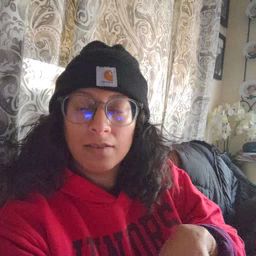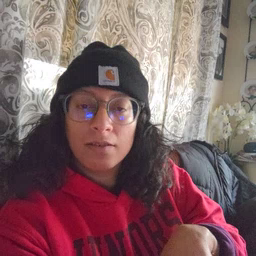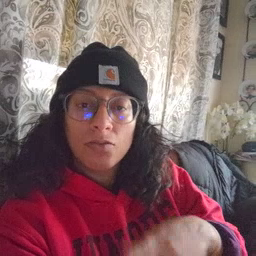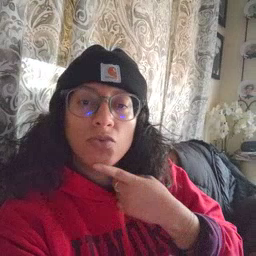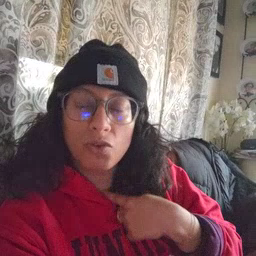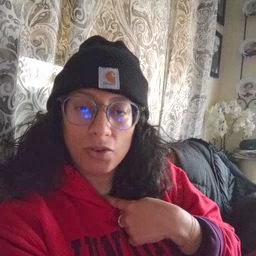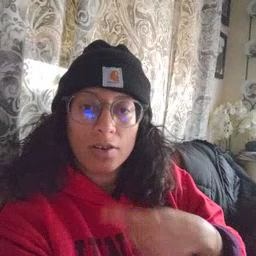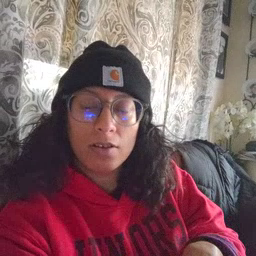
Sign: thirsty